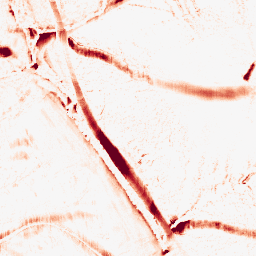
Category: morphological
Decomposition family: morphological_ellipse
Decomposition parameters: operation: opening
width: 20
height: 10
Upsampling method: cubic_catmull_rom
Upsampling parameters: scale: 8
Upsampling scale: 8